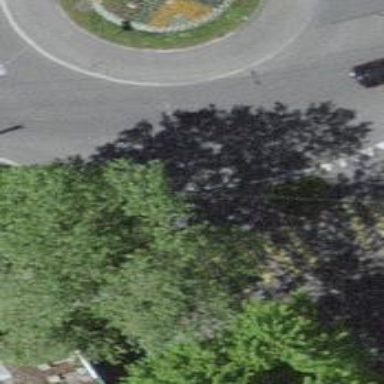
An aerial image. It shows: Secondary road with asphalt surface. There is roundabout at the junction. The road has separate sidewalk and trolley wires are present.